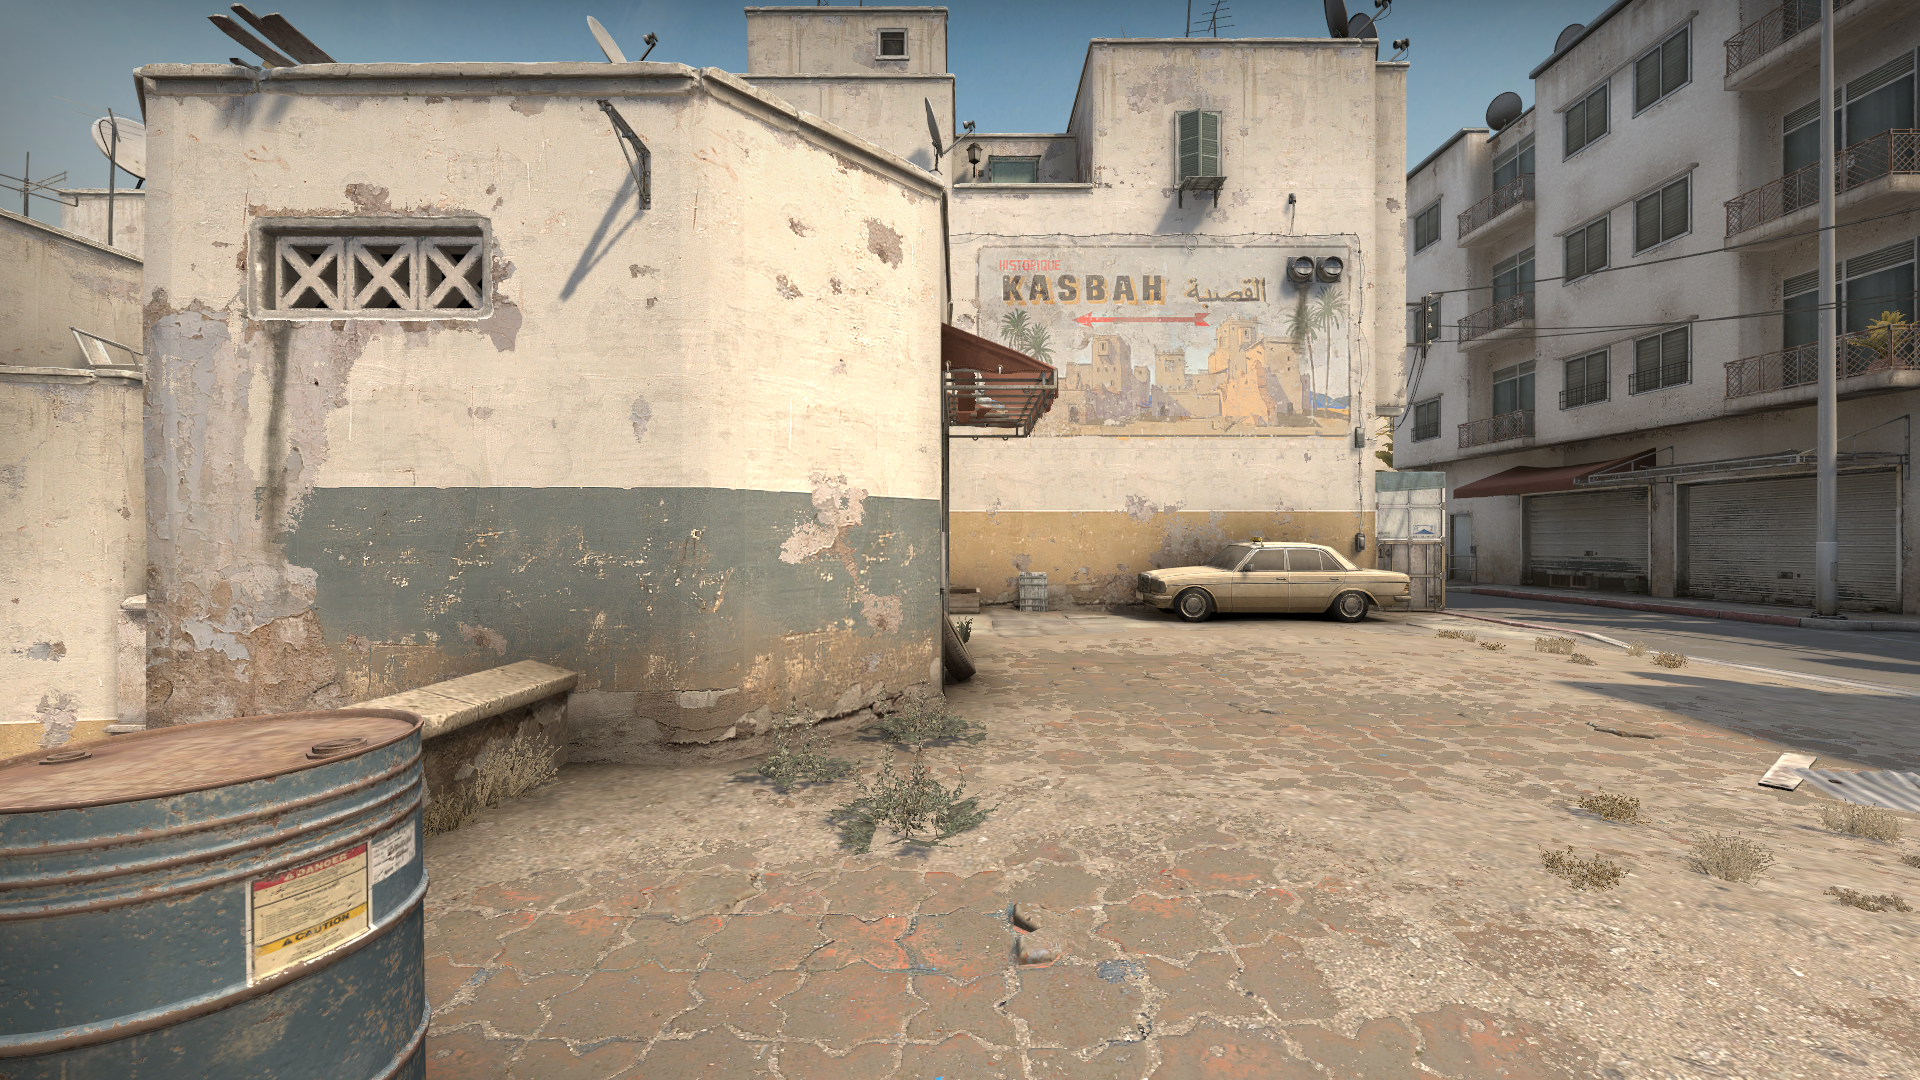
Map: de_dust2